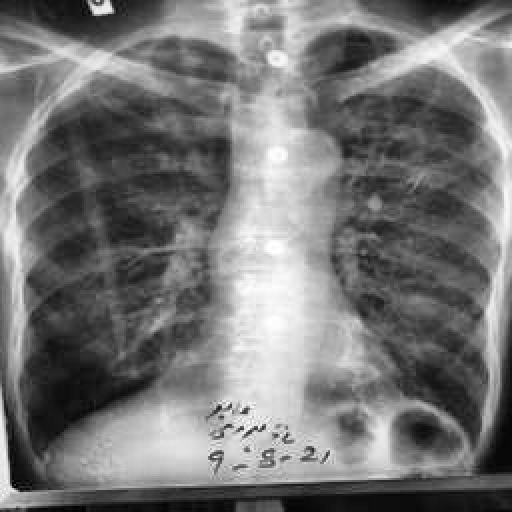
Finding: TUBERCULOSIS